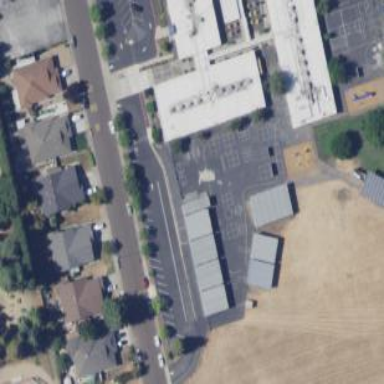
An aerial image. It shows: Schoolyard with asphalt surface.